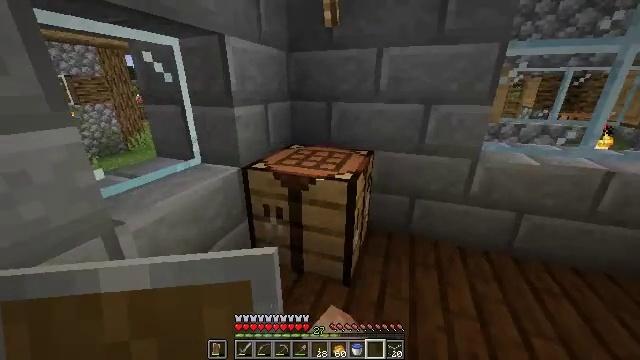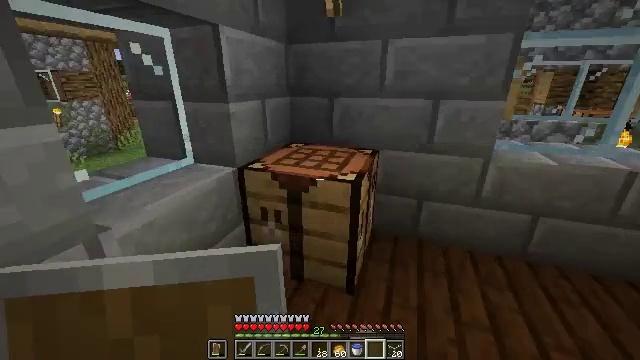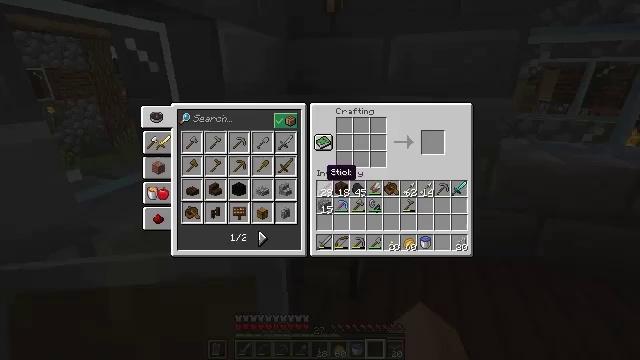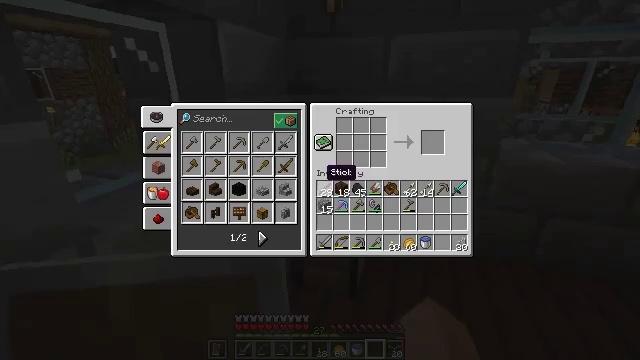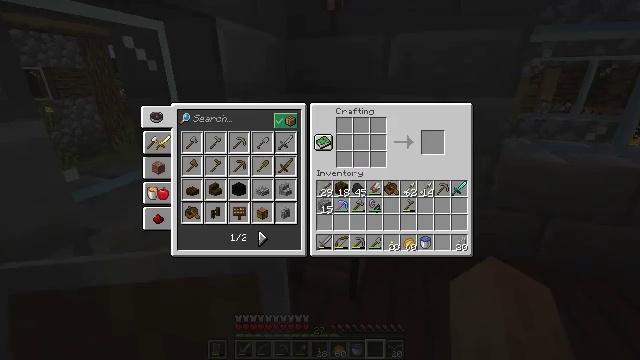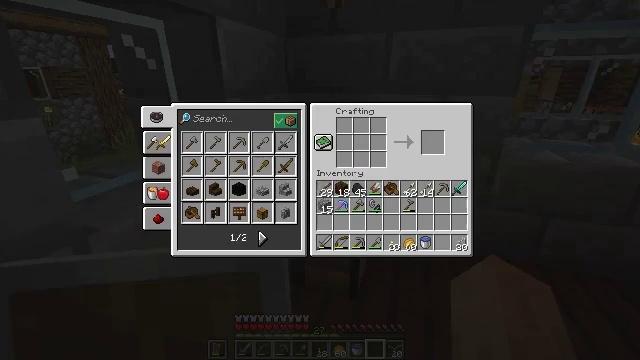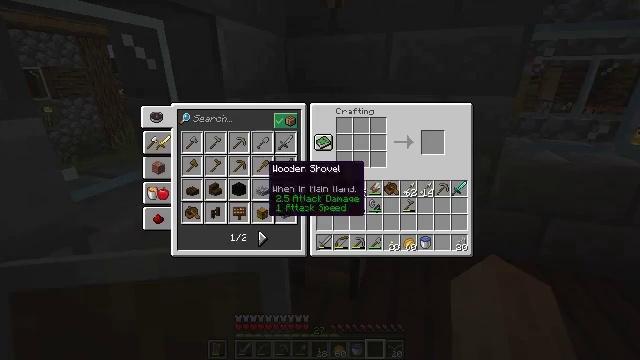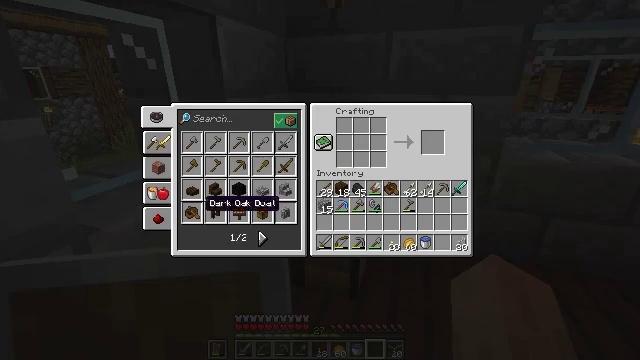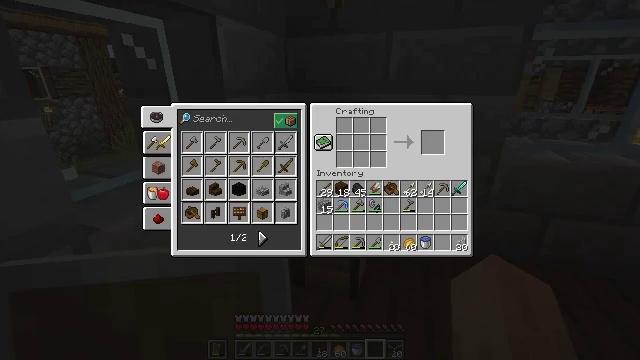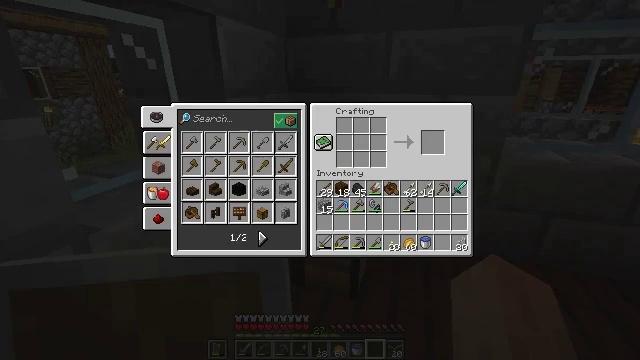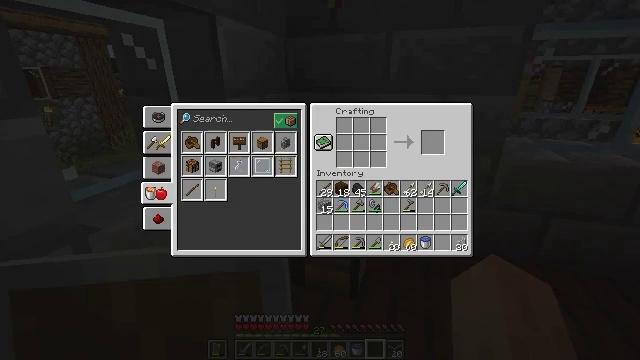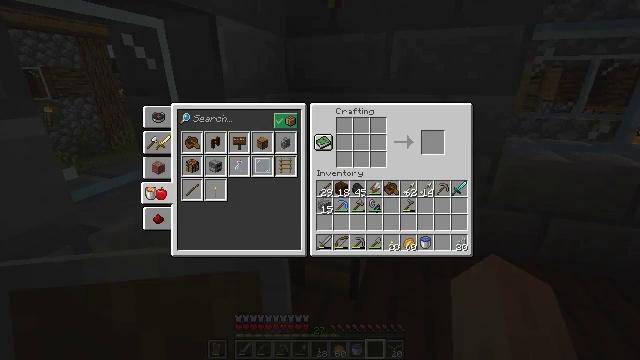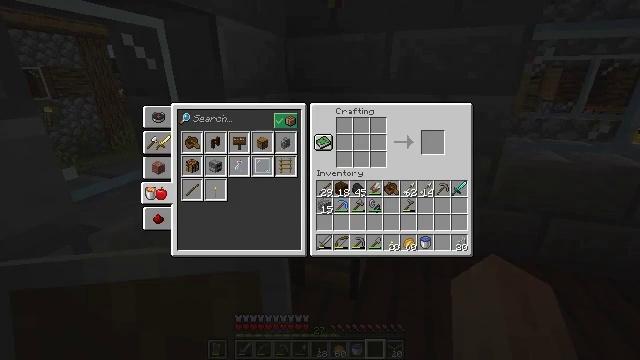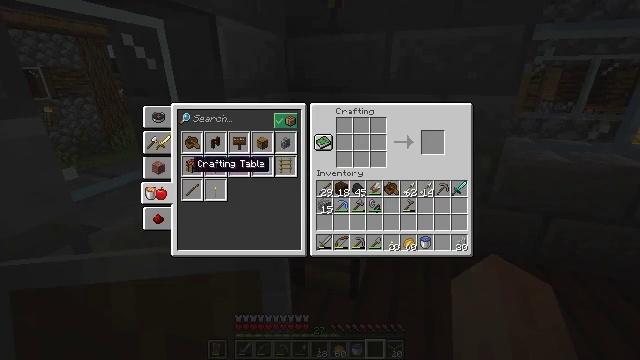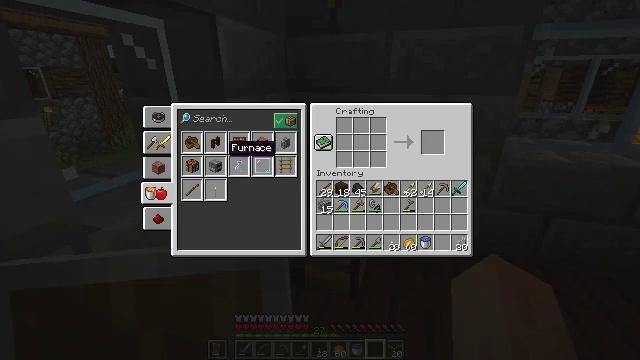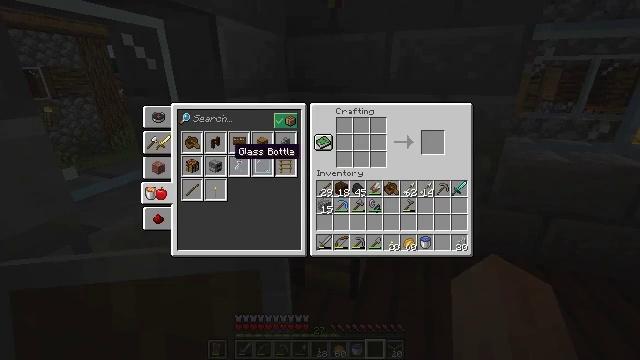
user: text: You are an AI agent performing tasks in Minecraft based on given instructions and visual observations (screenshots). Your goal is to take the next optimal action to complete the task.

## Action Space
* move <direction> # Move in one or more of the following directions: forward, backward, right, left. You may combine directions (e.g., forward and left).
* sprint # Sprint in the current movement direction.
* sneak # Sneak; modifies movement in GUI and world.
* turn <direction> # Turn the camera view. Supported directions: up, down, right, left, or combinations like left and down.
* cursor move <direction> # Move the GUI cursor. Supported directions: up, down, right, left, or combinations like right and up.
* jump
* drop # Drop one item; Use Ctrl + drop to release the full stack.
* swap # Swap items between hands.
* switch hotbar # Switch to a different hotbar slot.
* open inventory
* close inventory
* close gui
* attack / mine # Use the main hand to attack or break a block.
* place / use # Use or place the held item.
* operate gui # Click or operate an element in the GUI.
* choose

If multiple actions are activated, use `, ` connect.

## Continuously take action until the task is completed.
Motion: motion action
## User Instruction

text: Use glass in the crafting table to create a glass bottle.
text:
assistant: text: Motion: no_op
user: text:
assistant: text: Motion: no_op
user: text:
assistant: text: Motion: no_op
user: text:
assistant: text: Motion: no_op
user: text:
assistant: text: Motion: no_op
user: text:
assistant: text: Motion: turn left
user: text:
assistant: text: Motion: turn left and down
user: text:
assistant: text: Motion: turn left
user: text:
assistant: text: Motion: turn up
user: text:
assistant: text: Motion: turn right, attack / mine
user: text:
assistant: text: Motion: attack / mine
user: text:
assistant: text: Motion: no_op
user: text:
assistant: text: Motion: turn right and up
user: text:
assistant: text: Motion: turn right and up
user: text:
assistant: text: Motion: no_op
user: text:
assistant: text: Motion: turn right and down
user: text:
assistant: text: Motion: attack / mine
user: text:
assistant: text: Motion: no_op
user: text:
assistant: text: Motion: no_op
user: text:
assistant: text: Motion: turn right and up
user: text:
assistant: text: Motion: turn right and up
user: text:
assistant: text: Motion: no_op
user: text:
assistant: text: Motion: turn right
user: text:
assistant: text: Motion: no_op
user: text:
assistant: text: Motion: no_op
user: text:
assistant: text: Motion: sneak, turn left
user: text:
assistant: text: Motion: sneak
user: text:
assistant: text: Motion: sneak, turn left and down
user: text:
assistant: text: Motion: sneak, turn left and down
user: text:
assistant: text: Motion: turn right